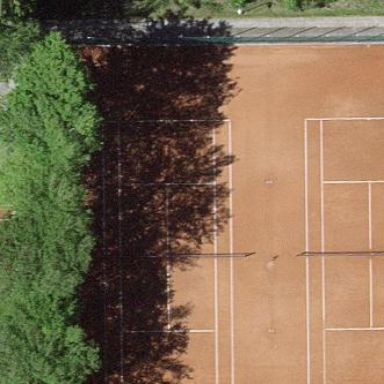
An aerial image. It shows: Tennis court on pitch.